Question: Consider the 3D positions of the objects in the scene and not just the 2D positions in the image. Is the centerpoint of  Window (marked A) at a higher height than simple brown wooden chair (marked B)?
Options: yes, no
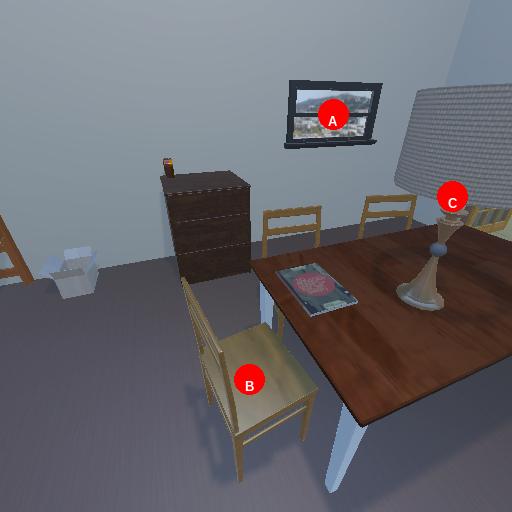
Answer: yes